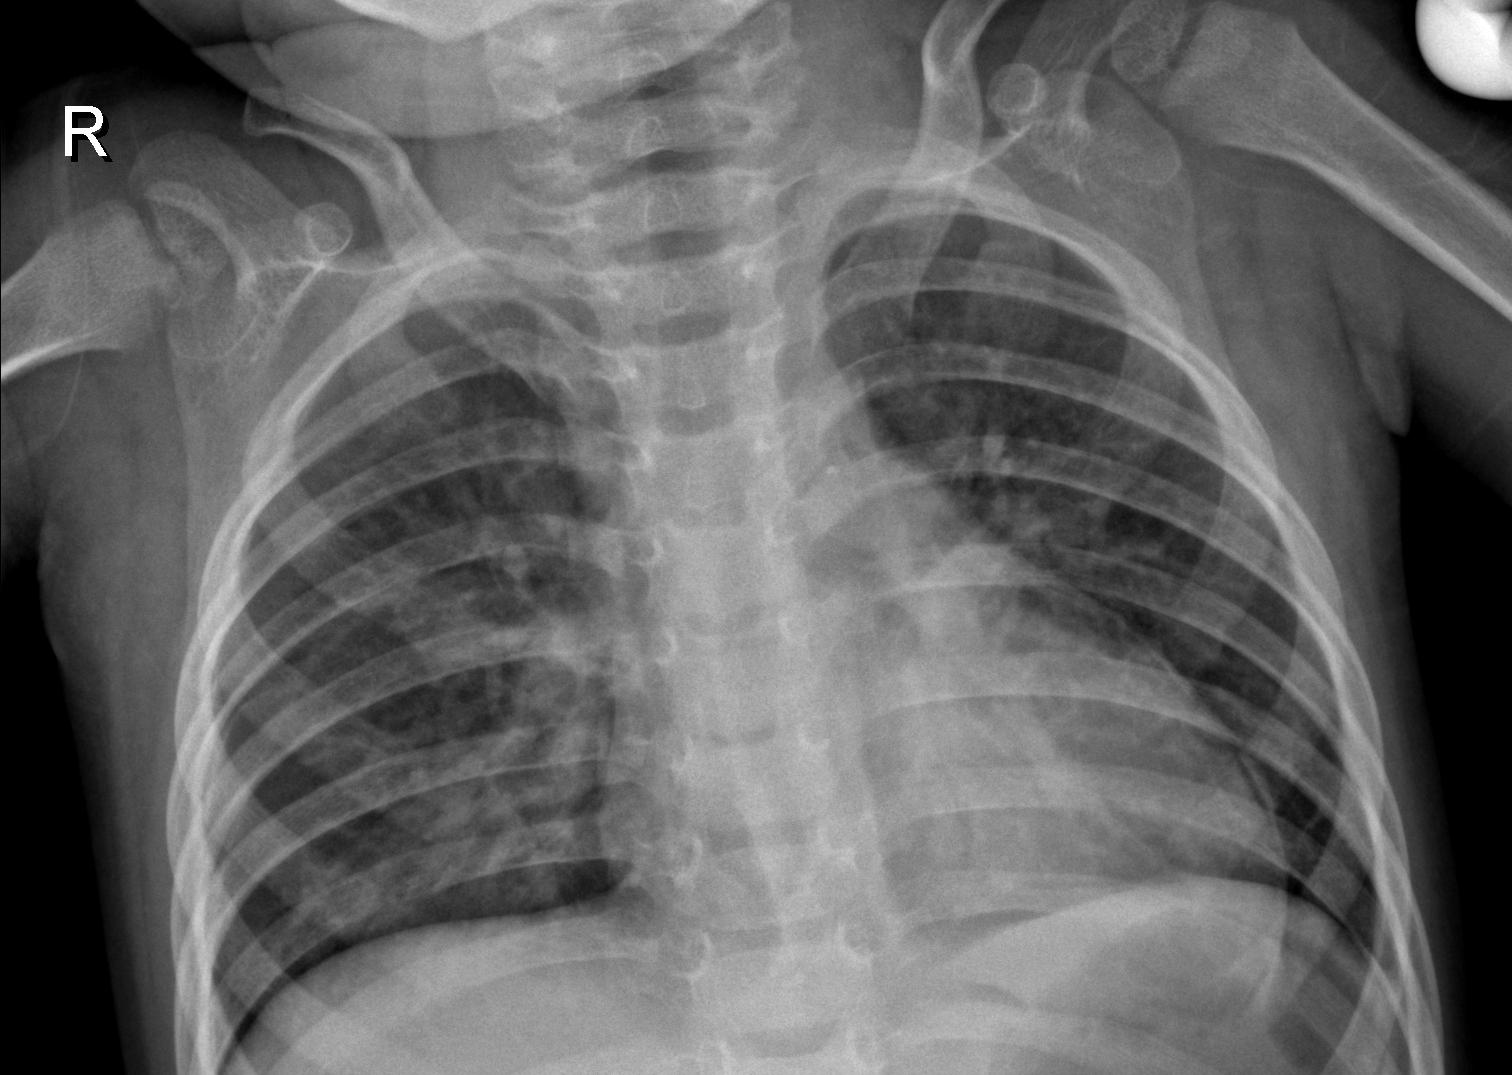
Diagnosis: PNEUMONIA